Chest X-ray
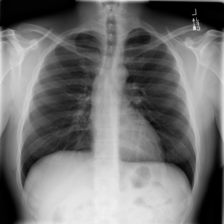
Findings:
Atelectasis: negative
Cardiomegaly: negative
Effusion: negative
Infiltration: positive
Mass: negative
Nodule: negative
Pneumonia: negative
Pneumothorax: negative
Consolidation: negative
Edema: negative
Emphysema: negative
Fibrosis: negative
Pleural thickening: negative
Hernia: negative